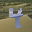
Label: 4